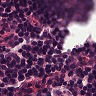
Metastatic tissue present: no